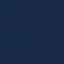
Land use / land cover: SeaLake